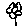
Label: flower